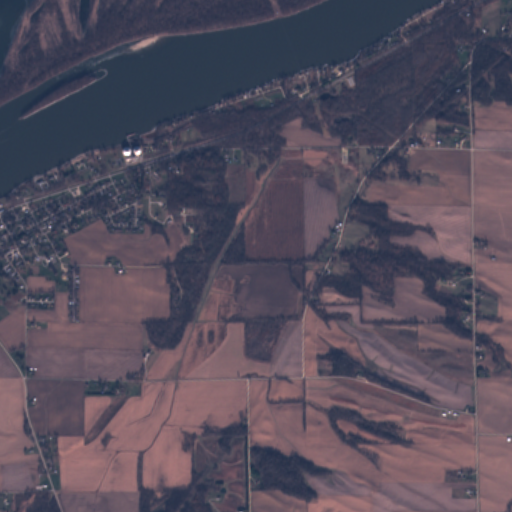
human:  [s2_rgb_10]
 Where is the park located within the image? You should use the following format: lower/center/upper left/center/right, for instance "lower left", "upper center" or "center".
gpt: The park is located in the lower left of the image.
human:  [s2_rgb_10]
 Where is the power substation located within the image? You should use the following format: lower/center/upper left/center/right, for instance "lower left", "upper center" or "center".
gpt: The power substation is located in the upper right of the image.
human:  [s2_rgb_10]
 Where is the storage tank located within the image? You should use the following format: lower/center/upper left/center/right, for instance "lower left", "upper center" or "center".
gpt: The storage tank is located in the upper left of the image.
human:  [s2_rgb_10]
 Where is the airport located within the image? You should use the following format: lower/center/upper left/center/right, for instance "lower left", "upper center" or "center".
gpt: There is no airport in the image.